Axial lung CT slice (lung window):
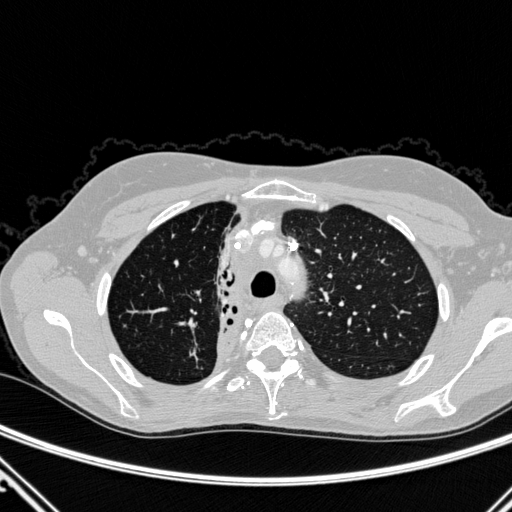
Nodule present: no